九年级 · 度量几何学
如图, 阴影部分是某个品牌商标的图案, 为了研究它的面积, 小明通过数学知识找到弧 $A C$ 所在圆
的圆心 $O$, 经测量 $\angle A D C=90^{\circ}, A D=O D=2 \mathrm{~cm}$, 则商标的面积为 $\mathrm{cm}^{2}(\quad)$

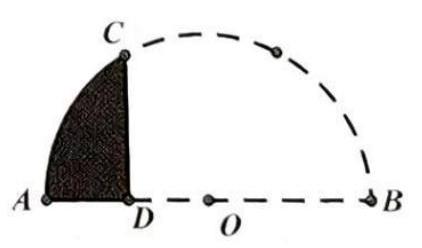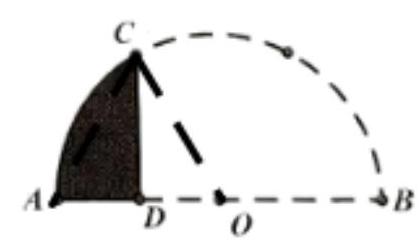
A. $\frac{8 \pi}{3}-2 \sqrt{3}$
B. $\frac{8 \pi}{3}-4 \sqrt{3}$
C. $\frac{16 \pi}{3}-2 \sqrt{3}$
D. $\frac{16 \pi}{3}-4 \sqrt{3}$

答案: A
解析: 【分析】

本题考查了扇形的面积, 等边三角形的判定和性质, 线段垂直平分线的定义和性质, 勾股定理等知识.连接 $O C, A C$, 先证出 $\triangle A O C$ 是等边三角形, 得出 $C D, \angle A O C$, 再根据割补法求出阴影部分面积.

【解答】

解: 连接 $O C, A C$

$\because \angle A D C=90^{\circ}, A D=O D=2 \mathrm{~cm}$

$\therefore C D$ 垂直平分 $O A, O A=4 \mathrm{~cm}$

$$
\begin{aligned}
& \therefore A C=O C \\
& \because O C=O A \\
& \therefore O A=O C=A C=4 \mathrm{~cm}
\end{aligned}
$$

$\therefore \triangle A O C$ 是等边三角形, $C D=\sqrt{C O^{2}-O D^{2}}=2 \sqrt{3} \mathrm{~cm}$

$$
\begin{aligned}
& \therefore \angle A O C=60^{\circ} \\
& \therefore S_{\text {阴影 }}=S_{\text {扇形AOC }}-S_{\triangle O D C}=\frac{60 \pi \times 4^{2}}{360}-\frac{1}{2} \times 2 \times 2 \sqrt{3}=\frac{8}{3} \pi-2 \sqrt{3}
\end{aligned}
$$